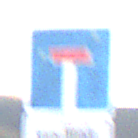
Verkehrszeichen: Sackgasse
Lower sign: HinweisGeaenderteVorfahrtVerkehrsfuehrungVerkehrsregelung3
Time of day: SunriseSunset
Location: Outdoor (Nature)
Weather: Clear
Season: NotSpecified
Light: Natural